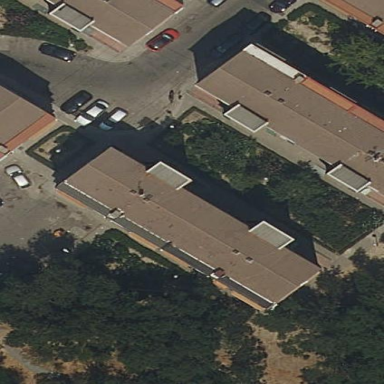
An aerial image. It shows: Residential building.